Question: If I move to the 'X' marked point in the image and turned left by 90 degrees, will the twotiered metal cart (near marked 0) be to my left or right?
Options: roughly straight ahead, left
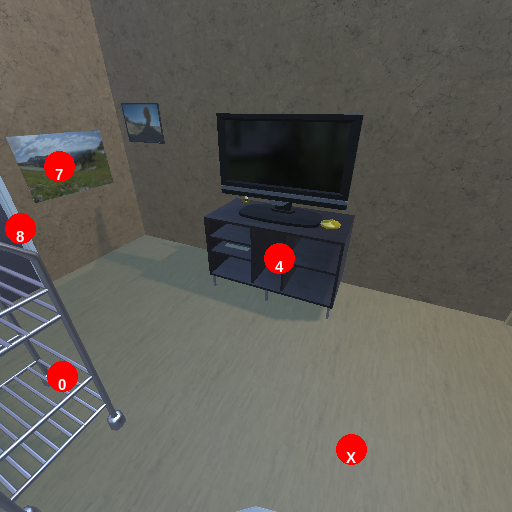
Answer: roughly straight ahead